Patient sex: F
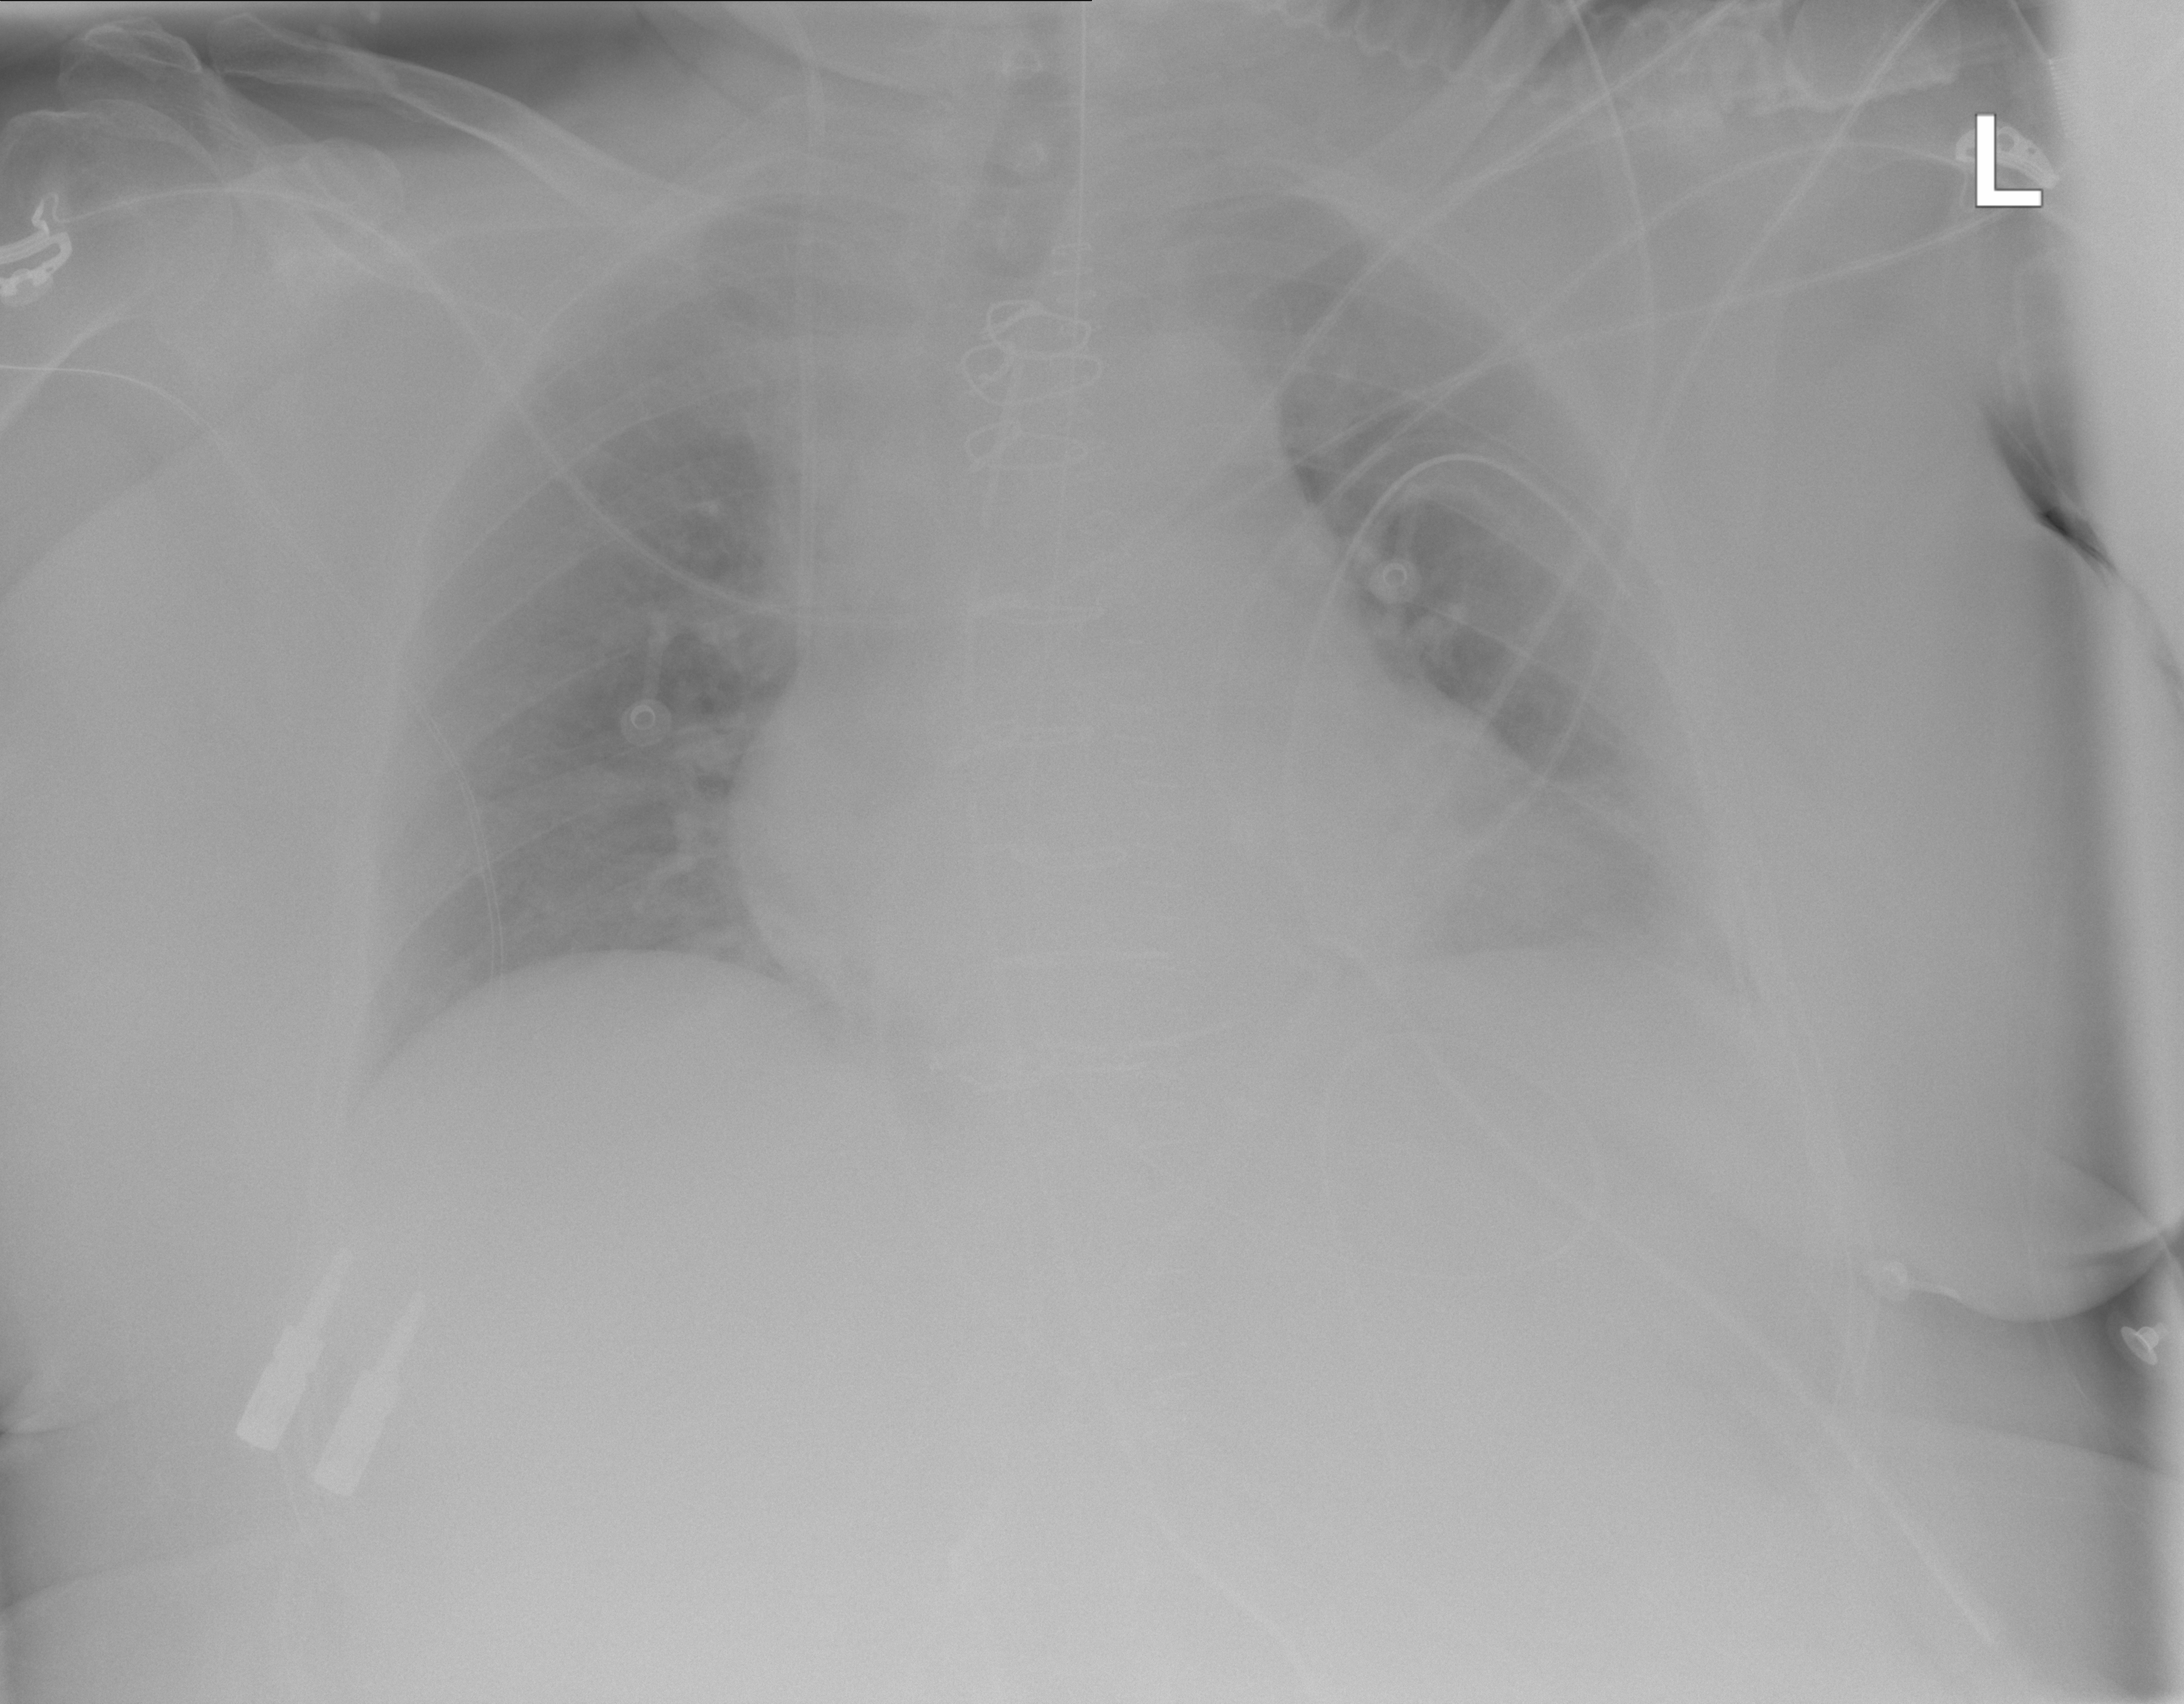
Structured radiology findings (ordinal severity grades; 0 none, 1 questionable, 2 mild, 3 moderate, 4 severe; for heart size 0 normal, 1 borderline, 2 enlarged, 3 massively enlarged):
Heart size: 2
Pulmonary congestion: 0
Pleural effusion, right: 0
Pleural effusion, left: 2
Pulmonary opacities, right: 0
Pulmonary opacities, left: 0
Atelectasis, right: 2
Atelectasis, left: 2